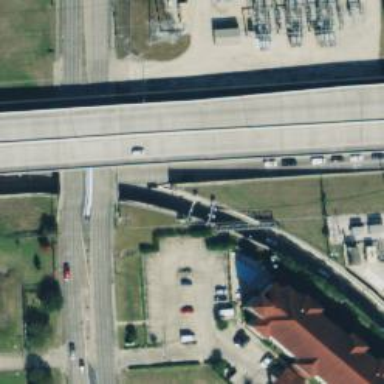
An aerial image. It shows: Toll gantry on the road.